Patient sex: M
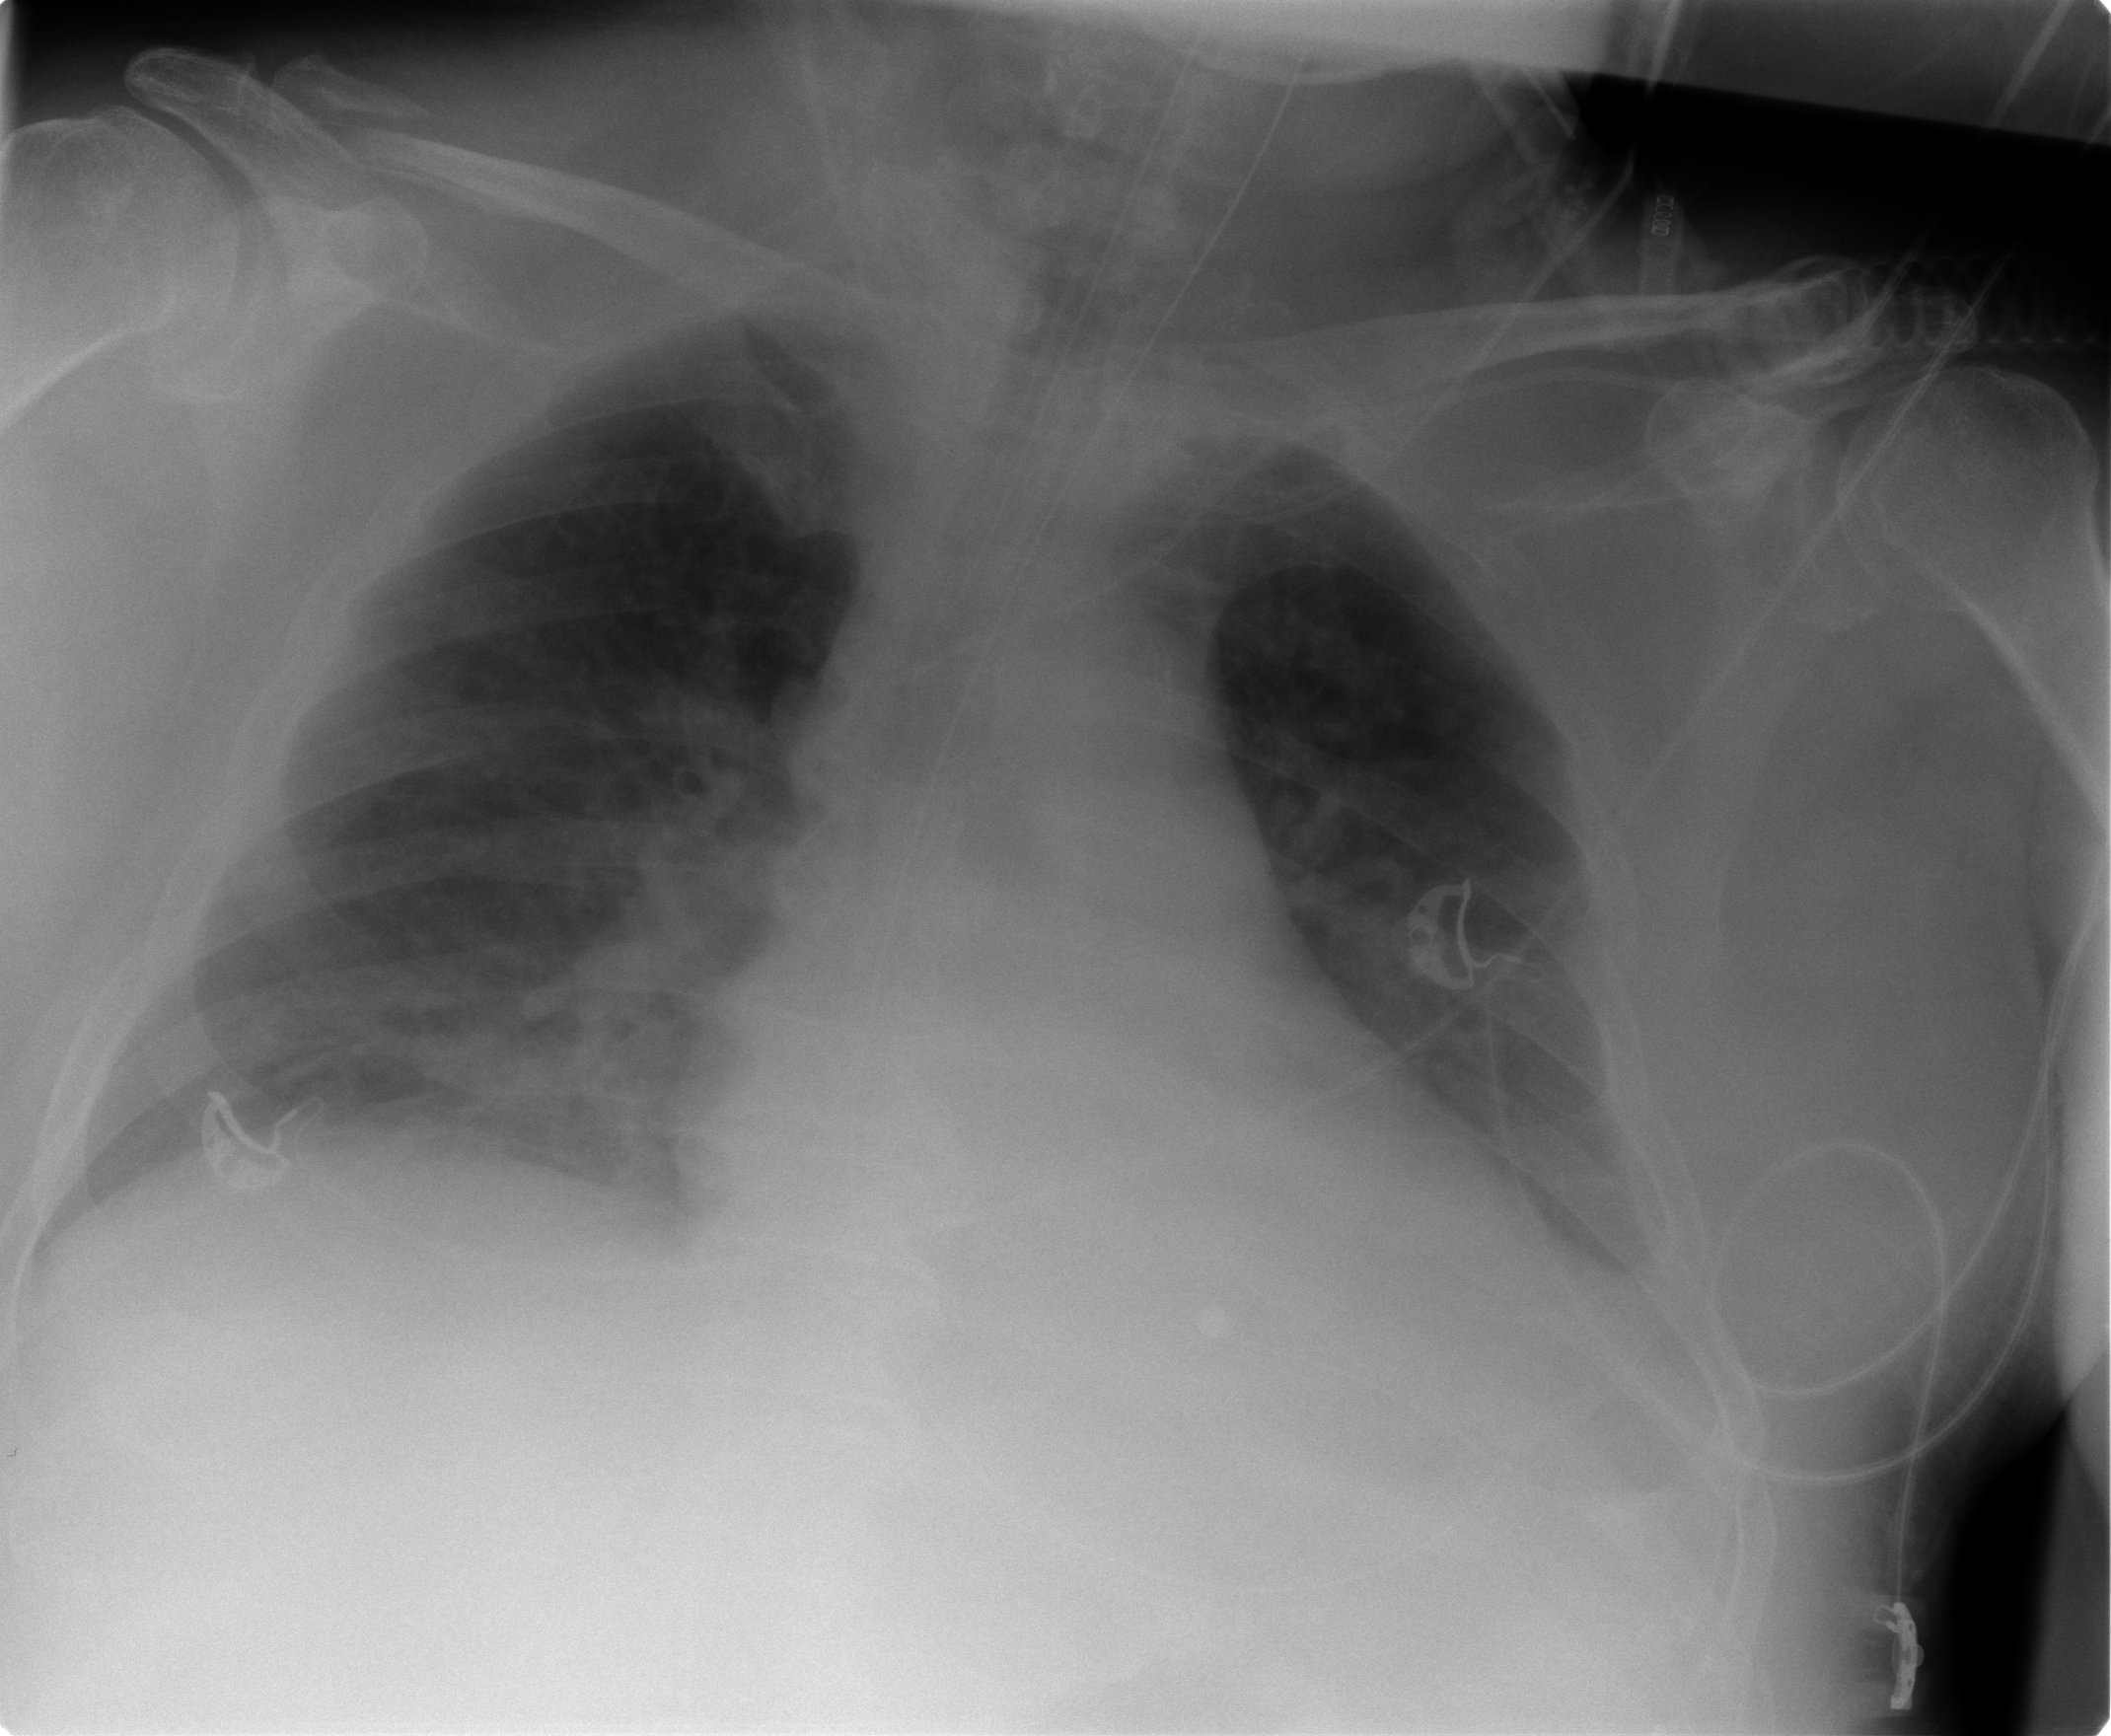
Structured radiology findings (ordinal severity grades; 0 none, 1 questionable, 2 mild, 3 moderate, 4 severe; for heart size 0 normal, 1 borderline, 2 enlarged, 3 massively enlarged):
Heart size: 1
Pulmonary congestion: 1
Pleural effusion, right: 1
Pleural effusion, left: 2
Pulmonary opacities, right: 0
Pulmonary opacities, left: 0
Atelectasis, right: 2
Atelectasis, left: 2